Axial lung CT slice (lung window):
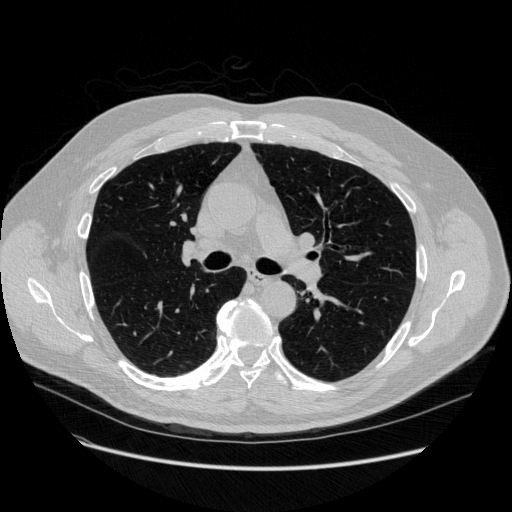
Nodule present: no